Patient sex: M
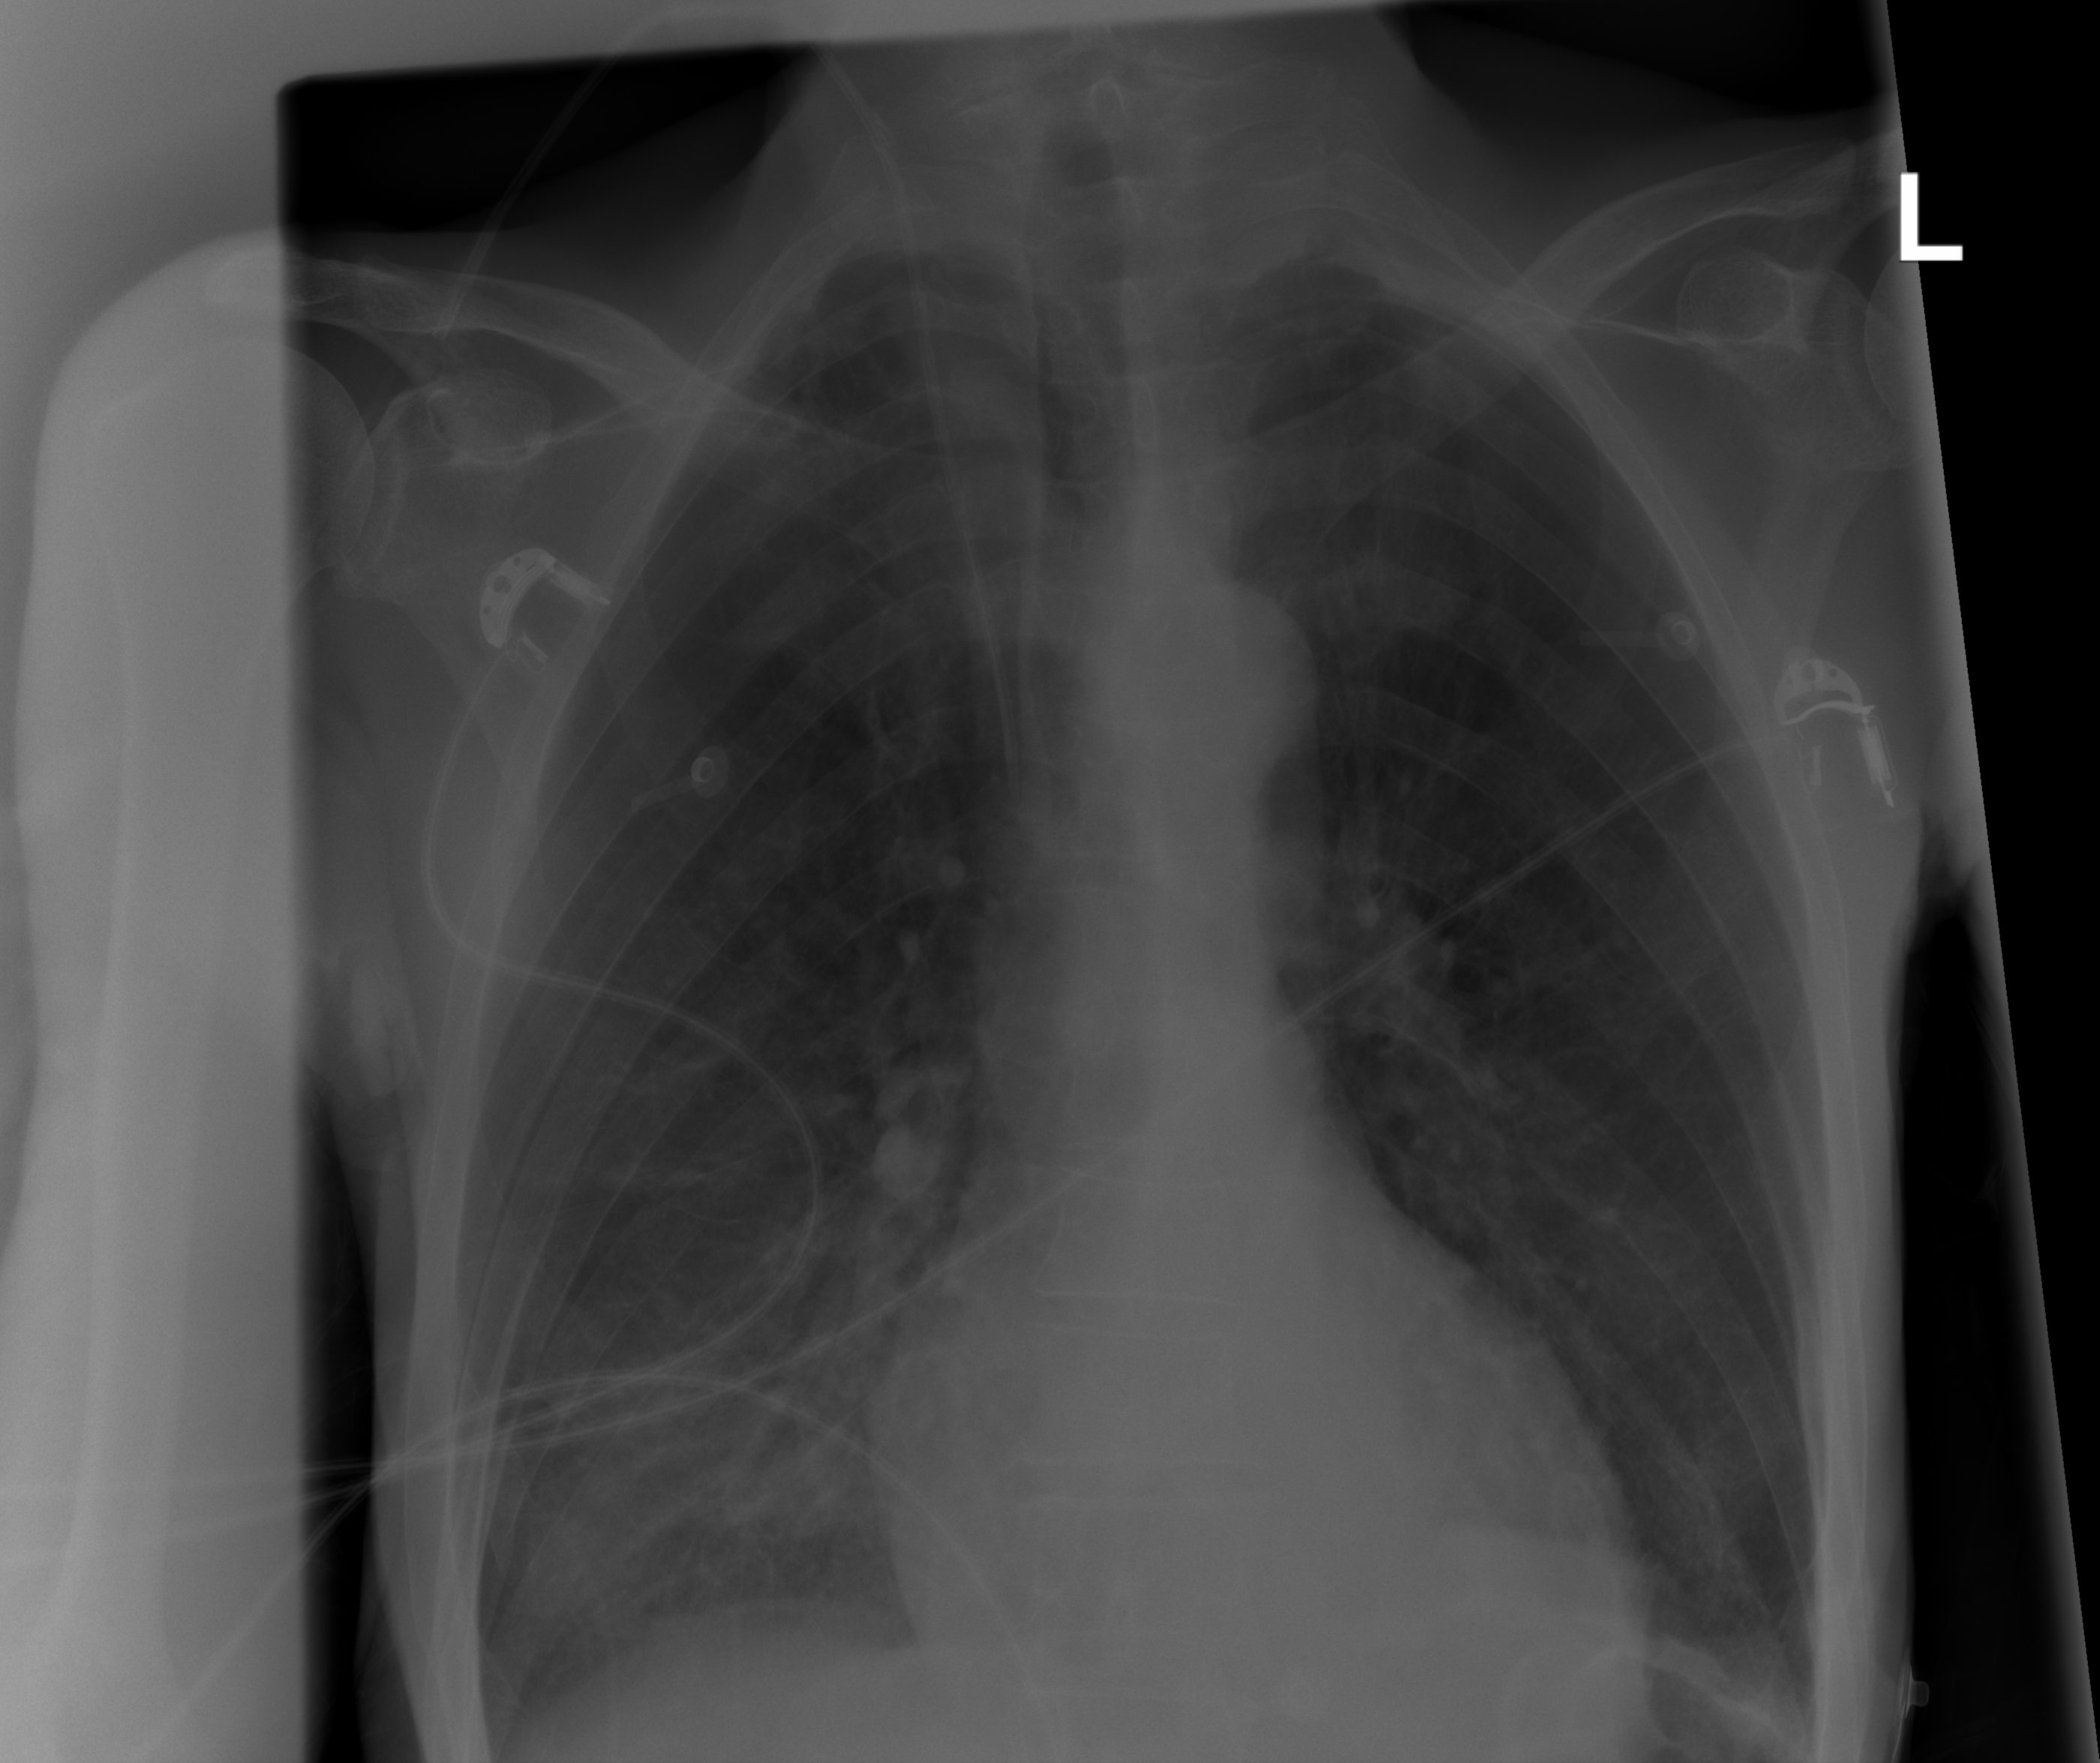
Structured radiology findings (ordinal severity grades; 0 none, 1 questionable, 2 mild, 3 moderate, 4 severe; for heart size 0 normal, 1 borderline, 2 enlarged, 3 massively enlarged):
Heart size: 0
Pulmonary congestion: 0
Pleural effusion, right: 0
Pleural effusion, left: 0
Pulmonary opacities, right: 2
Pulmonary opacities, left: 0
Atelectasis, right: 2
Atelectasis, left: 0